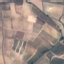
Land use / land cover class: PermanentCrop